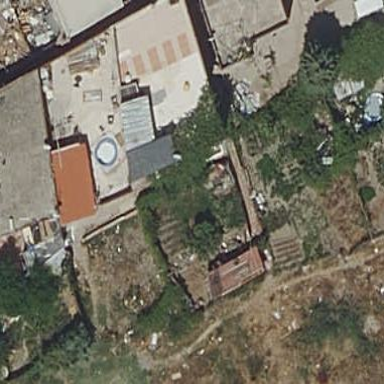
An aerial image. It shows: Detached building.